Question:
I'm working on a project that uses tile engine (self made), and my next task is to create an AI (besides other AIs that are done), this one is tricky because the AI should only spot the player if the player is in the AI's sight. Tried it with for cycles to after calculating the ranges (in tiles) [1 tile = 32*32].
Then I thought about creating an equation of a straight line. And here I am, puzzled in math.
Any idea how could I calculate if it's overlaps one of these "hidden" tiles?
NOTE that I want only use math!
'''
TileInfo.tileData[la[floor(y / 32)][floor(x / 32)]];
//la -> array of tile positions, if it's >0 then there is a tile.
'''
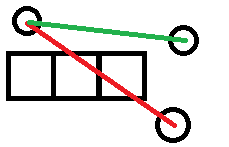
Answer: Say that the viewer is at position '(x1,y1)' and the target at '(x2,y2)'. Now, I am assuming that there is a set of 'n' contiguous tiles along along 'x' and 'm' along 'y'. The lower, left corner of the first of these tiles is at position '(x0,y0)'. The size of tiles are 'd' along 'x' and 't' along 'y'. Now the math:
The line connecting viewer and target is
'y = y1 + (y2 - y1) * (x - x1) / (x2 - x1)'
The tiles corners are at points 'p1 = (x0,y0)'; 'p2 = (x0 + n * d, y0)'; 'p3 = (x0 + n * d, y0 + m * t)'; 'p4 = (x0, y0 + m * t)'. Now the job is to find if that line crosses any of the 4 segments connecting two consecutive corners. Let's take the segment between p1 and p2 (a horizontal line) defined by 'y = y0'. If you set this into the line equation you can find the possible interception 'x' which I named 'xi':
'y0 = (y2 - y1) * (xi - x1) / (x2 - x1) + y1'
You can invert this equation and find the possibx:
'xi = x1 + (y0 - y1) * (x2 - x1) / (y2 - y1)'
Now if 'xi > x0' and 'xi < x0 + n * d' you have an interception for this segment. Otherwise you have a free line of sight.
Do the same for the other three segments whose straight lines are defined by 'p2 -> p3: x = x0 + n * d'; 'p3 -> p4: y = y0 + m * d'; and 'p4 -> p1: x = x0'.
Note that when the segment is horizontal ('y = const') you have to put this 'y' in the line of sight straight line, calculate 'x' and compare this 'x' with the intercept. If the segment is vertical ('x = const') then you have to put 'x' in the straight line equation, calculate 'y' and check if it falls in the interval or not.
A final remark is that you have to take particular care of cases where 'x1 = x2' or 'y1 = y2'. This are vertical and horizontal line of sights and may lead to division by zero in the above equations. The solution: deal with these cases separately.